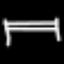
Label: bed